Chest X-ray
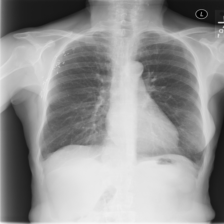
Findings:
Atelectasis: negative
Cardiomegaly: negative
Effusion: negative
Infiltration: negative
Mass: negative
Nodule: negative
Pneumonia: negative
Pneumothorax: negative
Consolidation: negative
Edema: negative
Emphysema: negative
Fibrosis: negative
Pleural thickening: negative
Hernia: negative